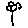
Label: flower